Field crop: maize
Growth stage: 2
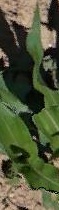
Species: maize